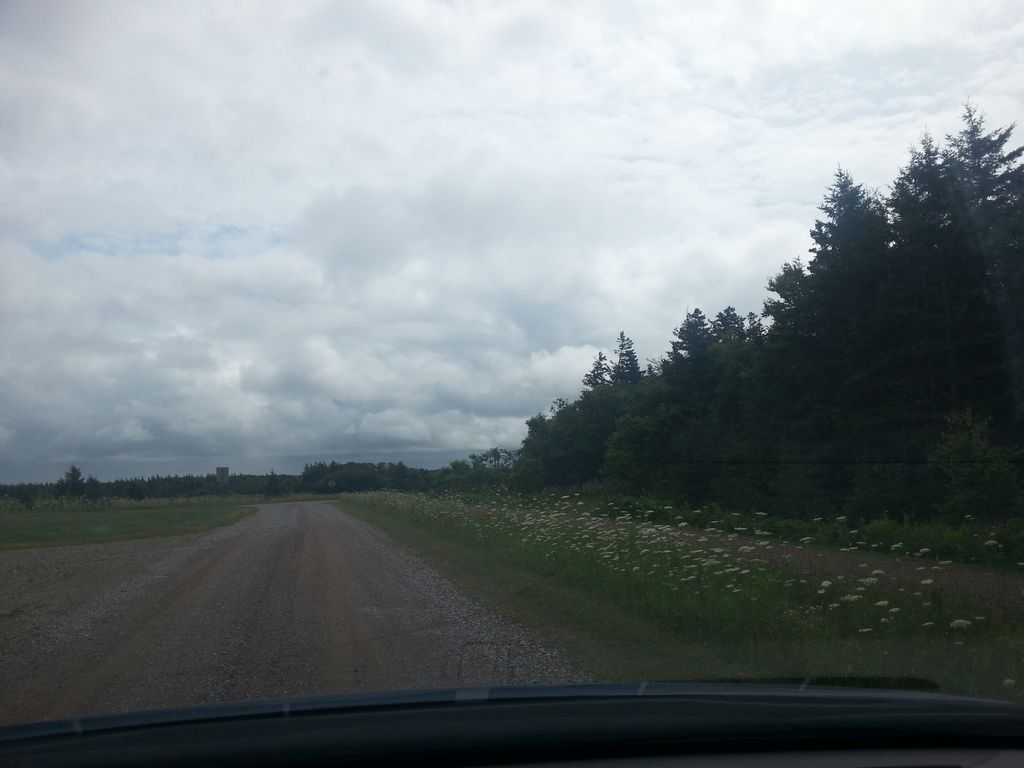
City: charlottetown